Aerial crown-view tile of a tropical tree (Barro Colorado Island, Panama), acquired 20250317:
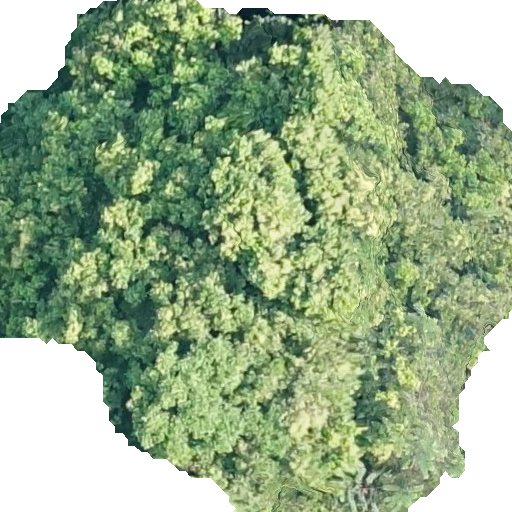
Species: Prioria copaifera
GBIF accepted scientific name: Prioria copaifera
Crown area: 332.218 m²